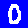
Digit: 0